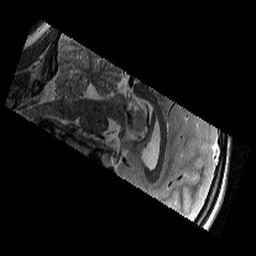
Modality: T2w
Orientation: sagittal
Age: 12
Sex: female
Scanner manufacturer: siemens
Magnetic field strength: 3 T
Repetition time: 9.23 s
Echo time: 0.067 s